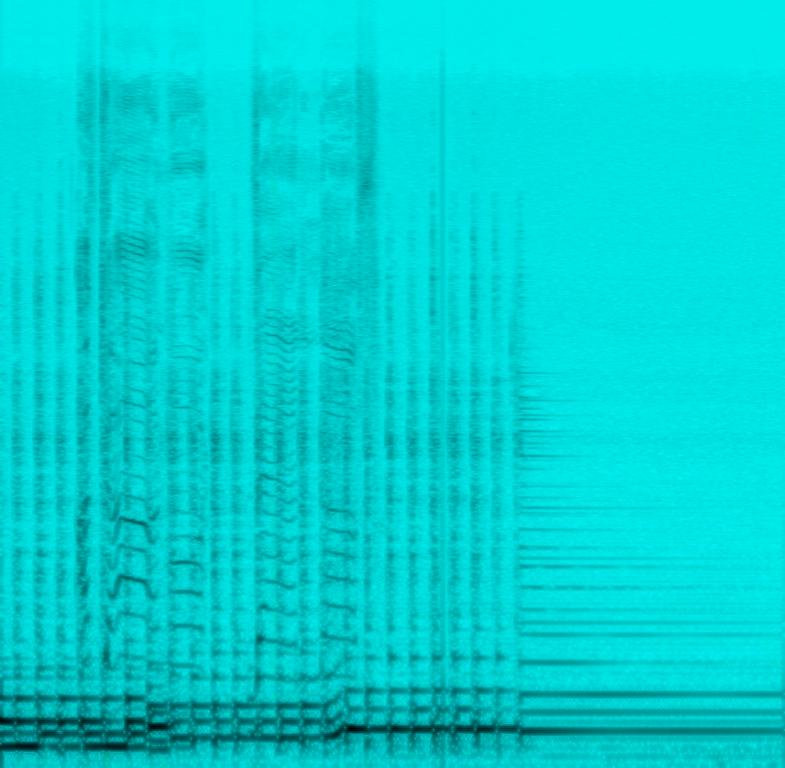
The low quality recording features a punk song that consists of a groovy bass guitar, punchy kick, shimmering hi hats, energetic cymbals and aggressive electric guitar riffs. At the very beginning of the loop, there is a drum stick countdown, after which the bass drops. It sounds energetic, groovy and aggressive.